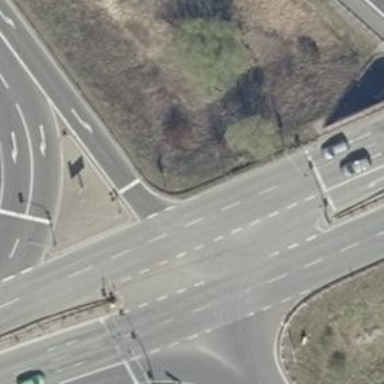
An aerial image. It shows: Road with traffic signals controlling the flow of traffic.